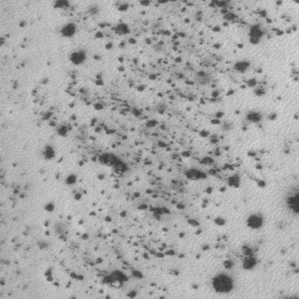
Label: frost